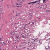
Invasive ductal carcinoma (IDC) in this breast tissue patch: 1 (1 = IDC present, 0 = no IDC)